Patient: sex F, age 64
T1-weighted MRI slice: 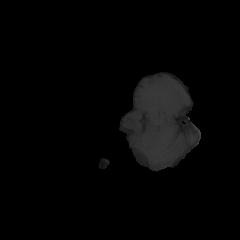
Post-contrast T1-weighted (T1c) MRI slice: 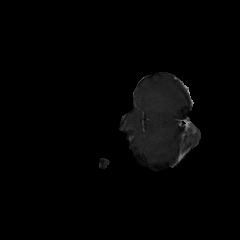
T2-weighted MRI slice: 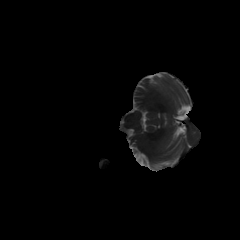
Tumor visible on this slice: no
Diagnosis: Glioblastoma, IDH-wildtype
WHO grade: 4